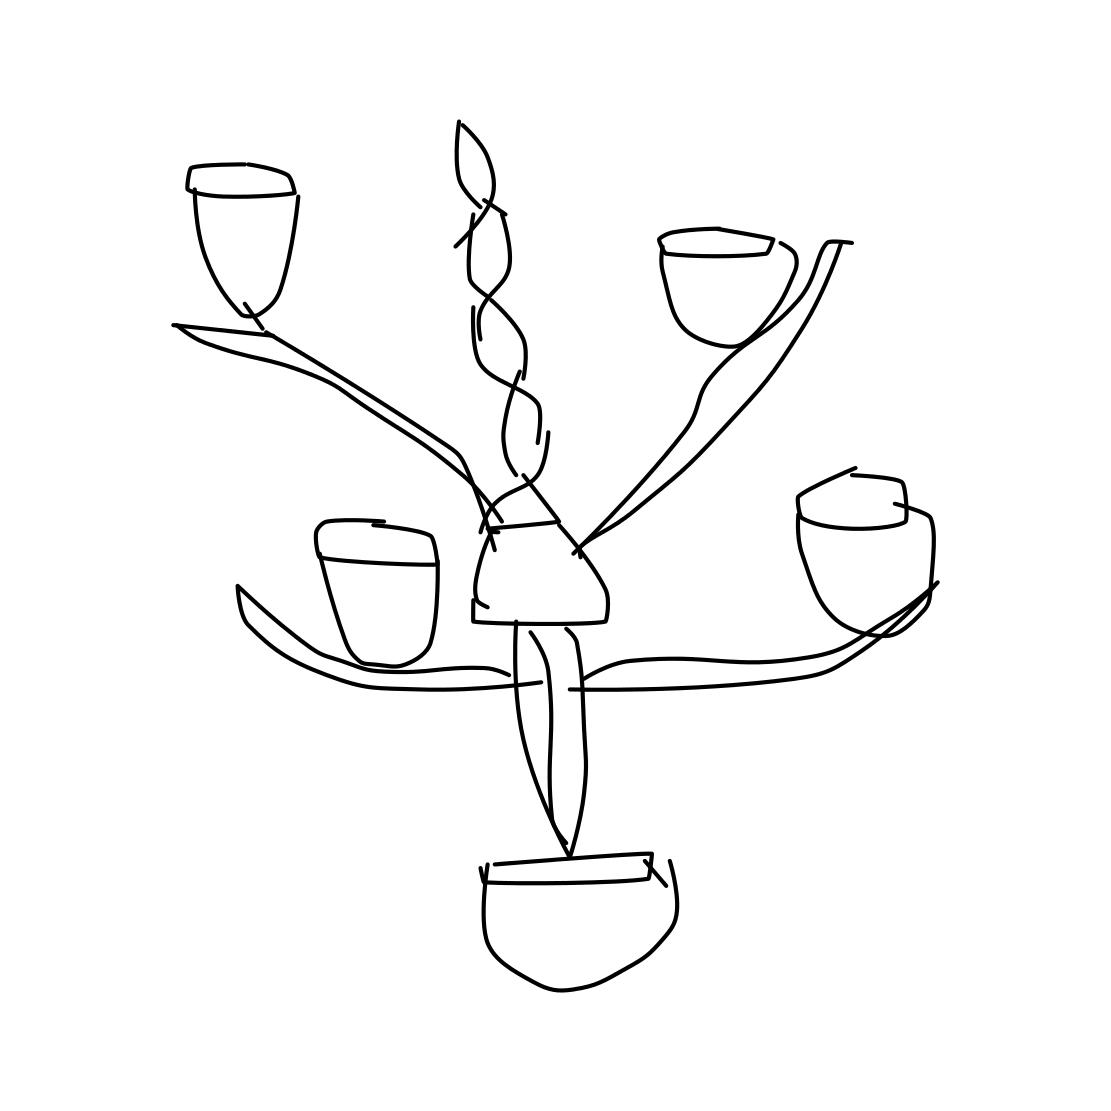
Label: chandelier